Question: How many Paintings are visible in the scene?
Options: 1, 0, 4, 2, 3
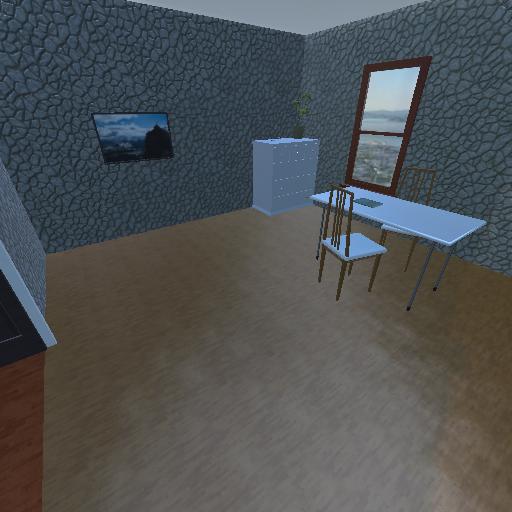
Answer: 1